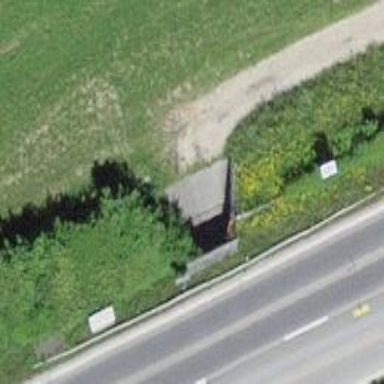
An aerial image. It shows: Tunnel with steps and ramp.